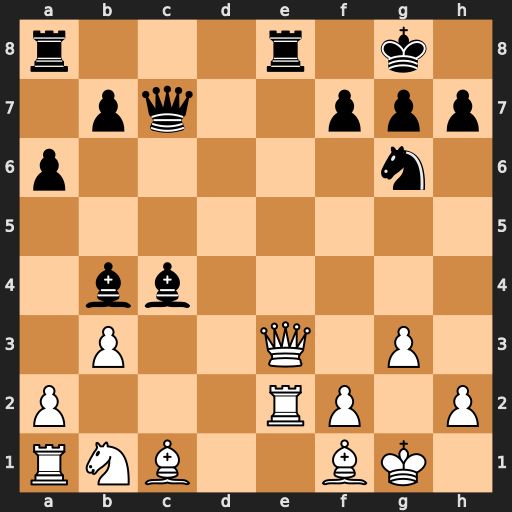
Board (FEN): r3r1k1/1pq2ppp/p5n1/8/1bb5/1P2Q1P1/P3RP1P/RNB2BK1
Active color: w
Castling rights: -
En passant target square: -
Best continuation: Qxe8+ Rxe8 Rxe8+ Nf8 bxc4